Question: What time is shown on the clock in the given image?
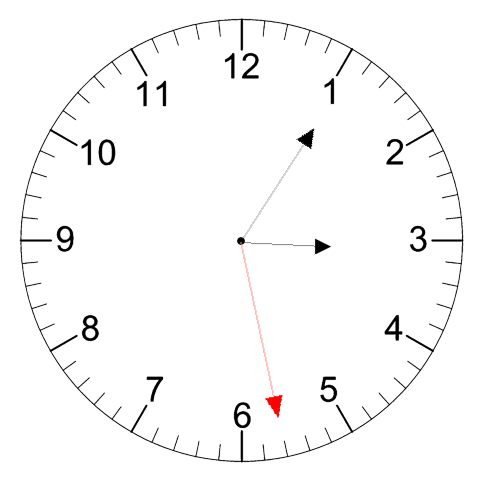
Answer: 03:05:28